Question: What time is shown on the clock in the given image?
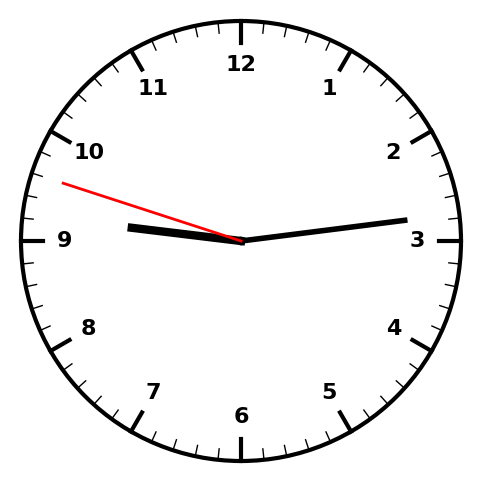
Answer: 09:13:48